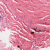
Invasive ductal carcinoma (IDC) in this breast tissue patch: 0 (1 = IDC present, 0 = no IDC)